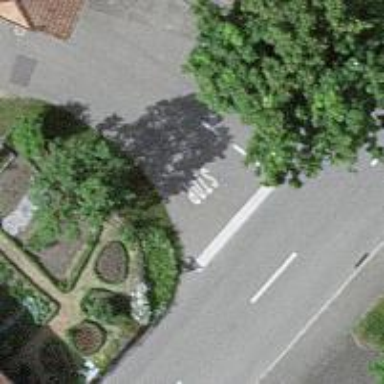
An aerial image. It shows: Road with stop sign.